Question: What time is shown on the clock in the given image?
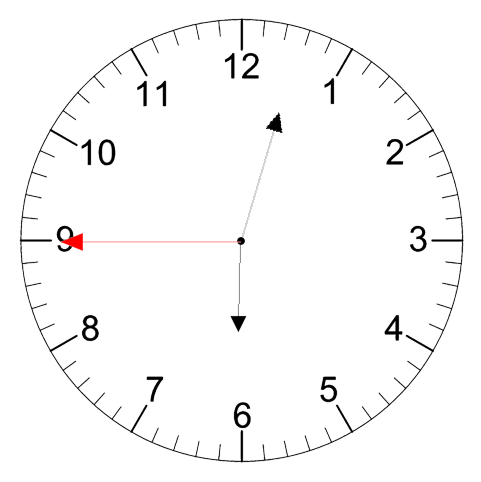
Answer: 06:02:45